Question: I am attempting to align the left and right edges of 4 ggplot choropleth maps using <URL>. I am unable to do this though.
'''
library(ggplot2); library(gridExtra)
crimes <- data.frame(state = tolower(rownames(USArrests)), USArrests)
states_map <- map_data("state")
plot1 <- ggplot(crimes, aes(map_id = state)) +
geom_map(aes(fill = Murder), map = states_map) +
expand_limits(x = states_map$long, y = states_map$lat) +
scale_fill_gradient(low="white", high="darkgreen", name="Really Long Name 1")
plot2 <- plot1 + scale_fill_gradient(name="Really Long Name 2 and then some")
plot3 <- plot1 + scale_fill_gradient(name="Short 3")
plot4 <- plot1 + scale_fill_gradient(name="Really Long Name 4")
grid.arrange(plot1, plot3, plot2, plot4, ncol = 2)
'''
'''
p1 <- ggplotGrob(plot1)
p2 <- ggplotGrob(plot2)
p3 <- ggplotGrob(plot3)
p4 <- ggplotGrob(plot4)
maxWidth <- grid::unit.pmax(p1$widths[2:3], p2$widths[2:3], p3$widths[2:3], p4$widths[2:3])
p1$widths[2:3] <- as.list(maxWidth)
p2$widths[2:3] <- as.list(maxWidth)
p3$widths[2:3] <- as.list(maxWidth)
p4$widths[2:3] <- as.list(maxWidth)
grid.arrange(p1, p3, p2, p4, ncol = 2)
'''

PS: Assume I need to use grid arrange and the legends are not actually the same scale so 'facet_grid' is out etc.
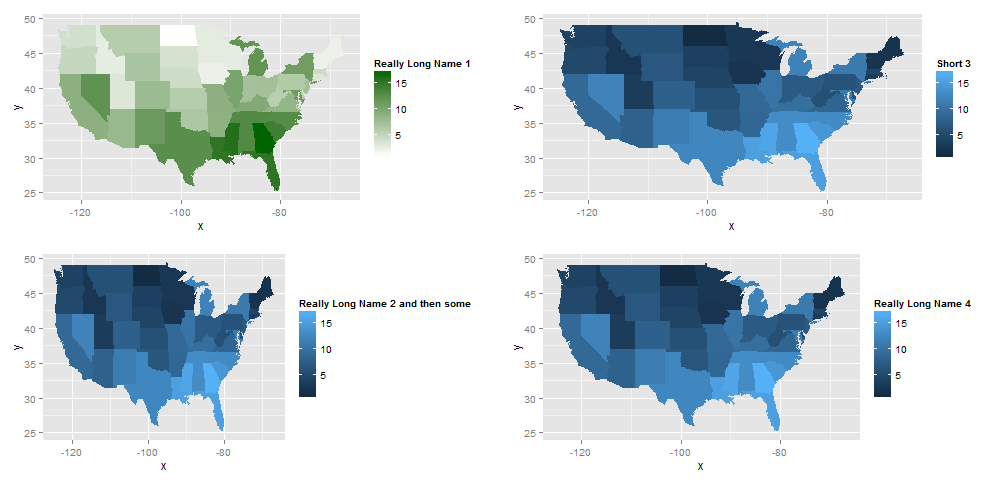
Answer: Here is an example:
'''
library(gtable)
grid.draw(cbind(rbind(p1, p2, size="last"), rbind(p3, p4, size="last"), size = "first"))
'''

---
This is a bad hack so I don't recommend to use.
Probably this will not work in future.
'''
gt <- cbind(rbind(p1, p2, size="last"), rbind(p3, p4, size="last"), size = "first")
for (i in which(gt$layout$name == "guide-box")) {
gt$grobs[[i]] <- gt$grobs[[i]]$grobs[[1]]
}
grid.draw(gt)
'''